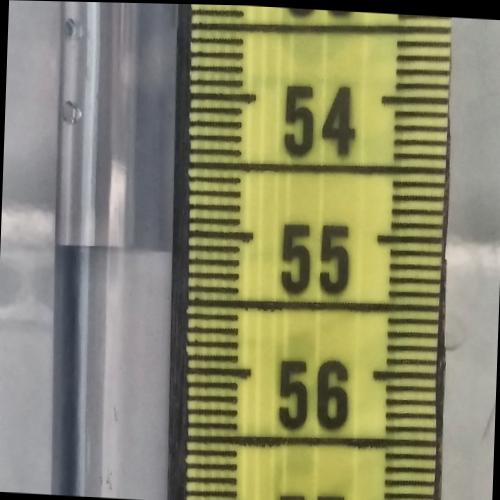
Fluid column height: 55.1 cm